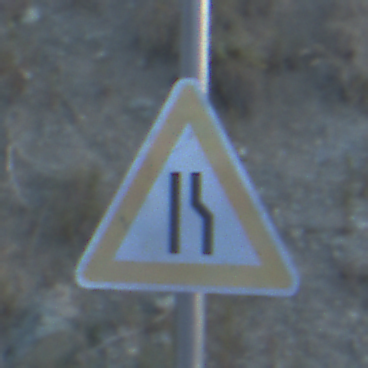
Verkehrszeichen: EinseitigVerengteFahrbahnRechts
Umgebung: Outdoor, RoadRail
Tageszeit: SunriseSunset
Wetter: Clear
Licht: Natural
Jahreszeit: NotSpecified
Kontrast: LowContrast